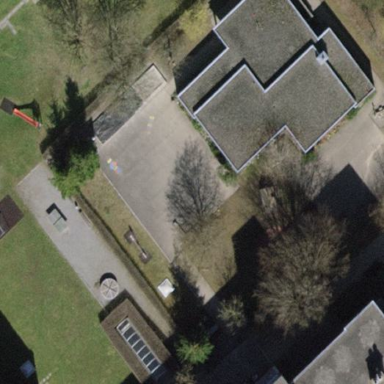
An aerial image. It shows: Kindergarten building.